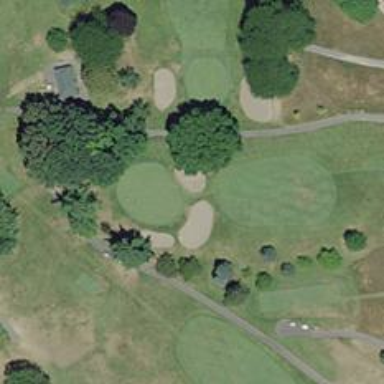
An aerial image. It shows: View of golf hole.